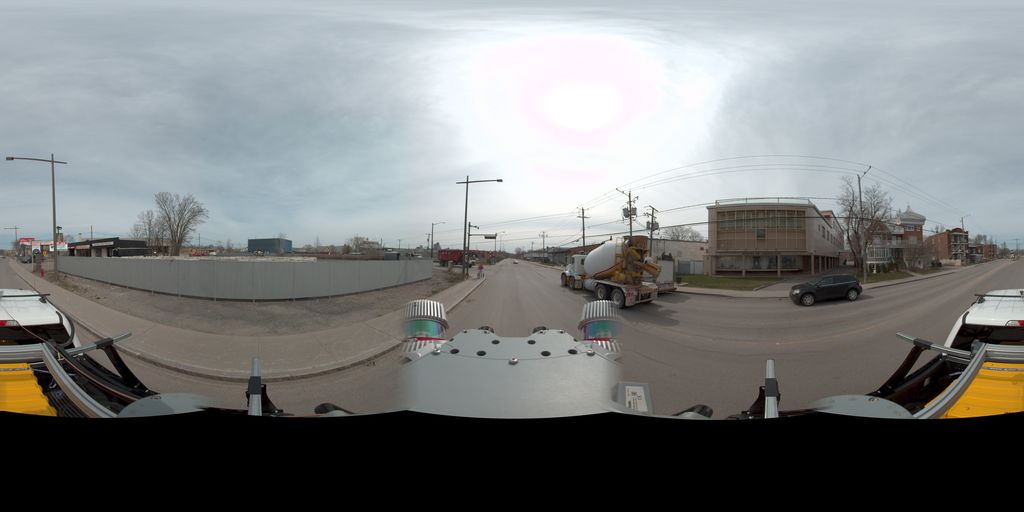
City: quebec_city